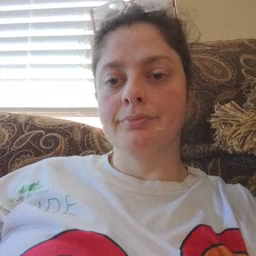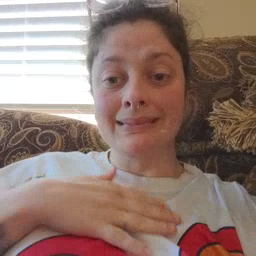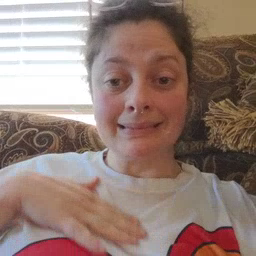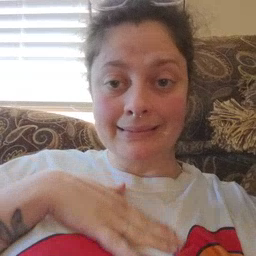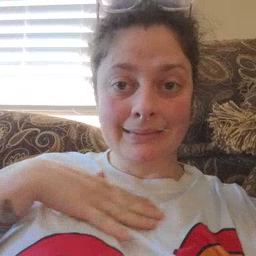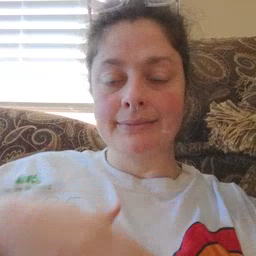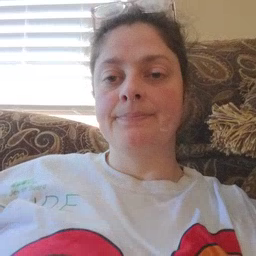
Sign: please